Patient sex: F
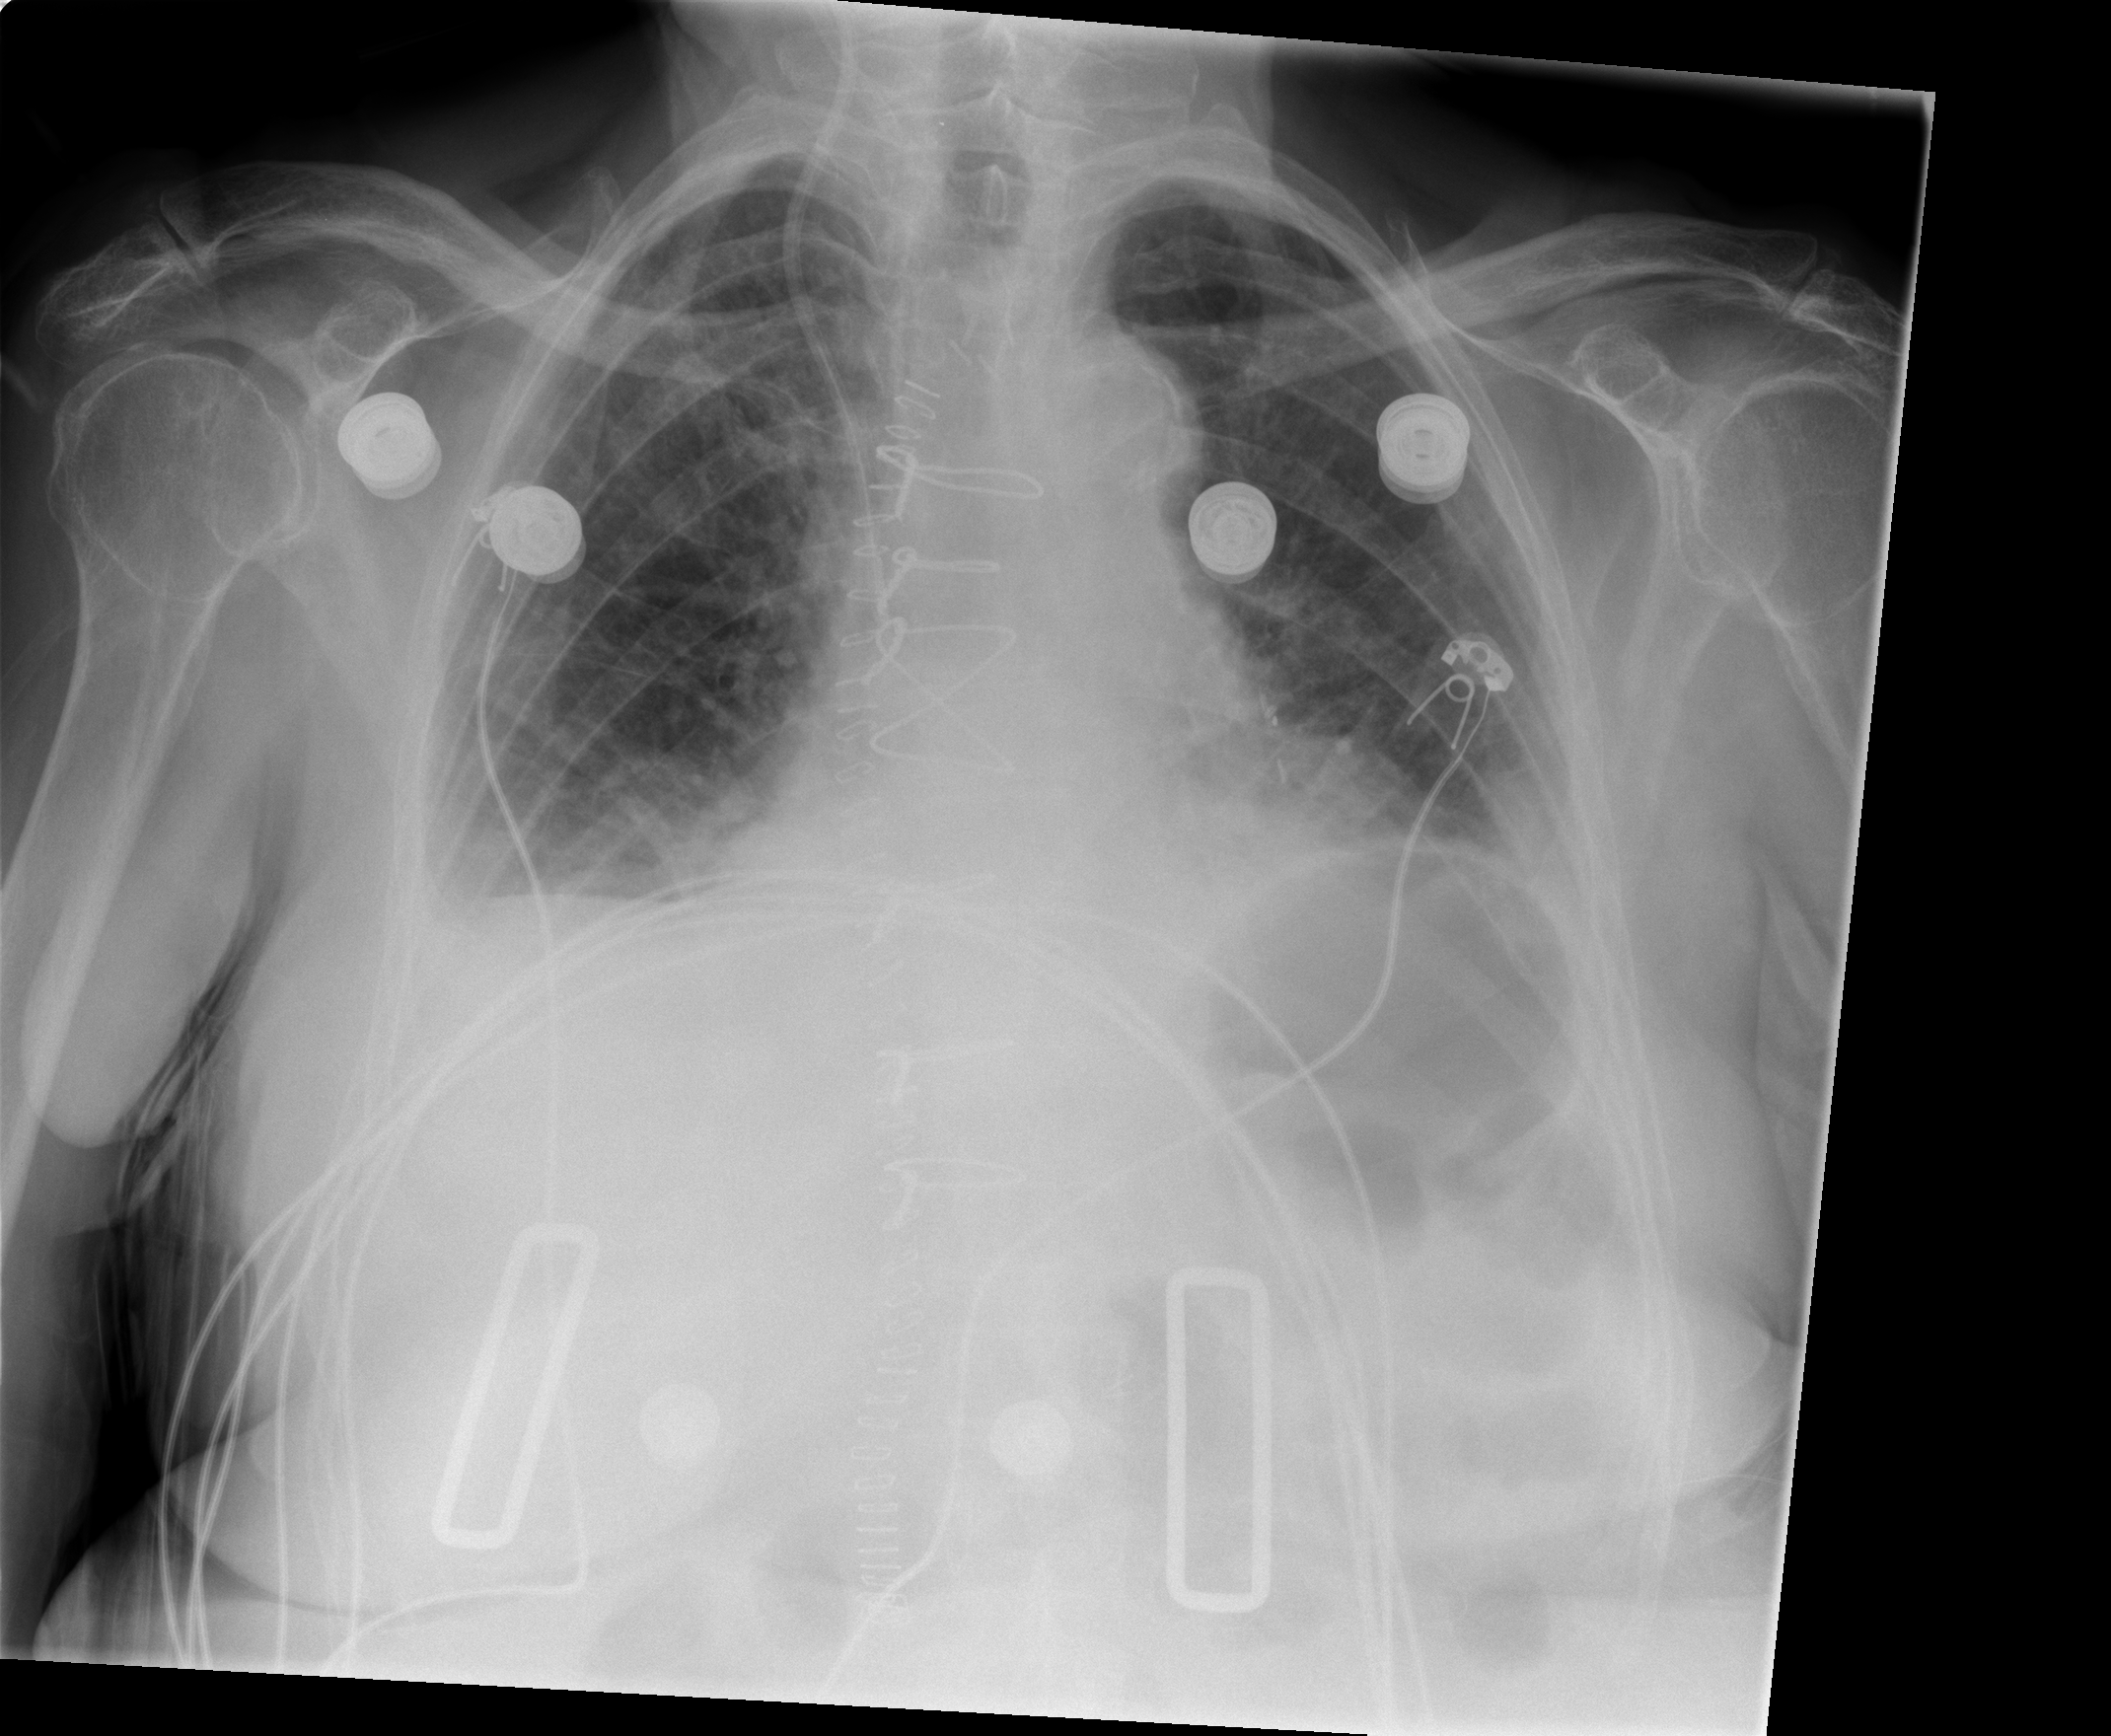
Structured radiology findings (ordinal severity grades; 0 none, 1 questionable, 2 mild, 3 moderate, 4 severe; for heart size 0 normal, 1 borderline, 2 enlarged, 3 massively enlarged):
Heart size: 2
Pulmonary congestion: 2
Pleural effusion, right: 2
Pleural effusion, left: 2
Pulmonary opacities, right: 2
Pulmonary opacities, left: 2
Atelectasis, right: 2
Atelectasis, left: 2